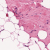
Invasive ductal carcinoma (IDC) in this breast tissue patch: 0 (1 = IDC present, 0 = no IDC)